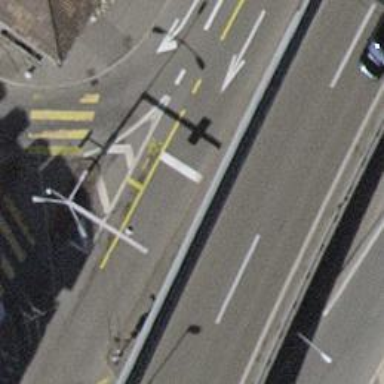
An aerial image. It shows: Crossing on the footway with traffic signals.